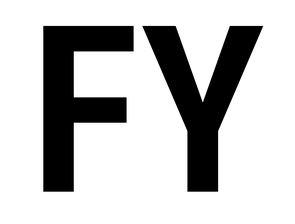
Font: Roboto_Condensed_SemiBold